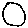
Label: circle